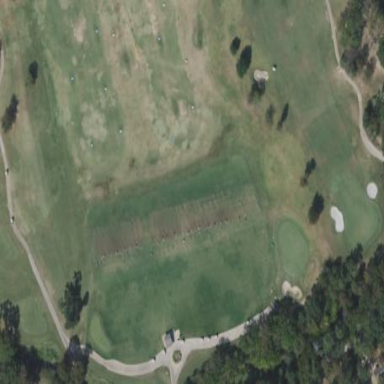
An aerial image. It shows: Grassy area designated as golf tee.